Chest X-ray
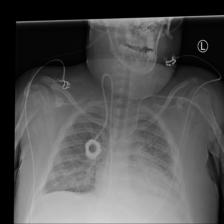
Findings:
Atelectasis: negative
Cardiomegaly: negative
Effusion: negative
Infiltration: negative
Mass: negative
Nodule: negative
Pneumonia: negative
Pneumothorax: negative
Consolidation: negative
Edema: negative
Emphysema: negative
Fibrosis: negative
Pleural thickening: negative
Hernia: negative